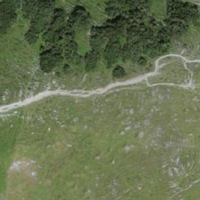
EUNIS habitat code: 26
Species observed at this site:
Dryas octopetala
Leucanthemum adustum
Hippocrepis comosa
Pinguicula alpina
Carex firma